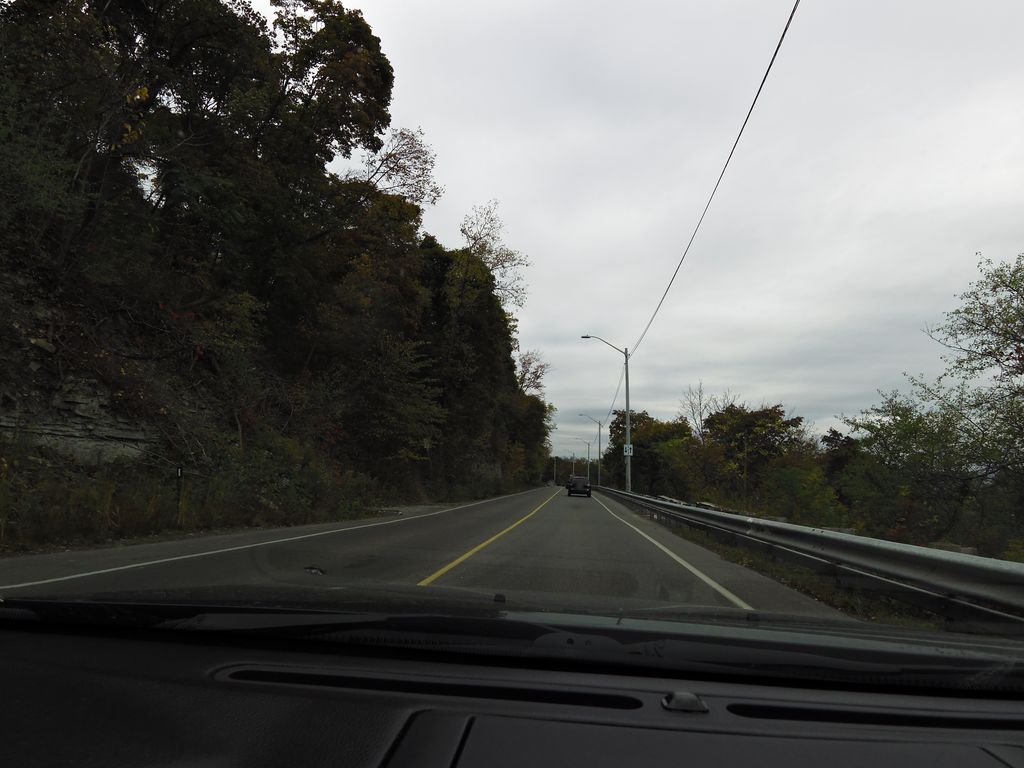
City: hamilton